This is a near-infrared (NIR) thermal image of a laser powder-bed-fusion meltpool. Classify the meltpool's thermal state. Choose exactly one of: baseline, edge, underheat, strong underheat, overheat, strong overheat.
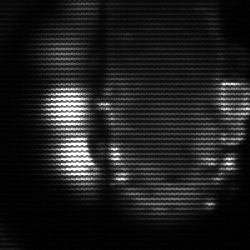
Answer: strong underheat